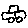
Label: car